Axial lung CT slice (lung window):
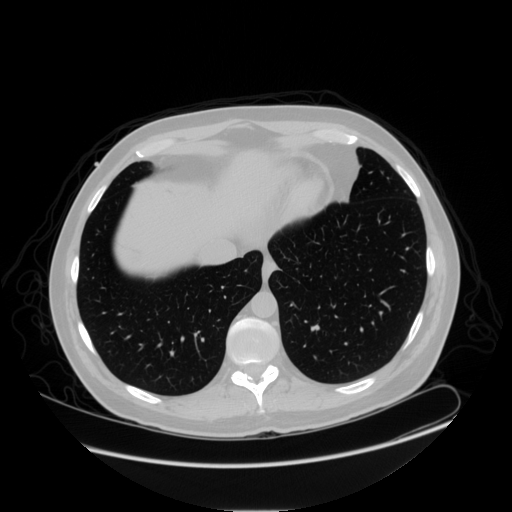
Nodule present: no